Field crop: maize
Growth stage: 2
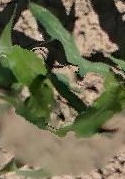
Species: maize